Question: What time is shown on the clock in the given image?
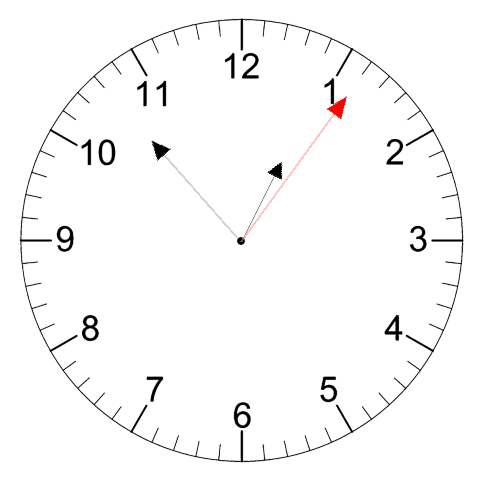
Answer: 12:53:06